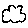
Label: cloud